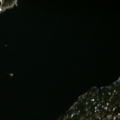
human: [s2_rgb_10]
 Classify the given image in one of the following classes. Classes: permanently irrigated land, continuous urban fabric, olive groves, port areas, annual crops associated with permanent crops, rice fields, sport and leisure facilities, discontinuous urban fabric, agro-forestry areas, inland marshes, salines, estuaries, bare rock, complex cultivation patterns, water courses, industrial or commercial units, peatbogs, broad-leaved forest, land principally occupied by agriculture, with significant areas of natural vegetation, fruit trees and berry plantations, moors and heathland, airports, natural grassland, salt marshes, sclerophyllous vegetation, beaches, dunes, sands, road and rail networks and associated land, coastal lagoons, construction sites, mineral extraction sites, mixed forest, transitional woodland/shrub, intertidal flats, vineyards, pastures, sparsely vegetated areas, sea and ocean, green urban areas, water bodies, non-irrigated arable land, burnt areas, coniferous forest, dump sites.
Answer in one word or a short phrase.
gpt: coniferous forest, sea and ocean